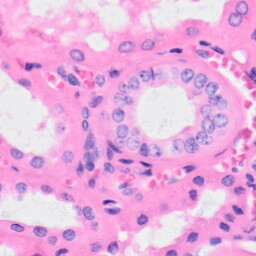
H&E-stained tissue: Kidney